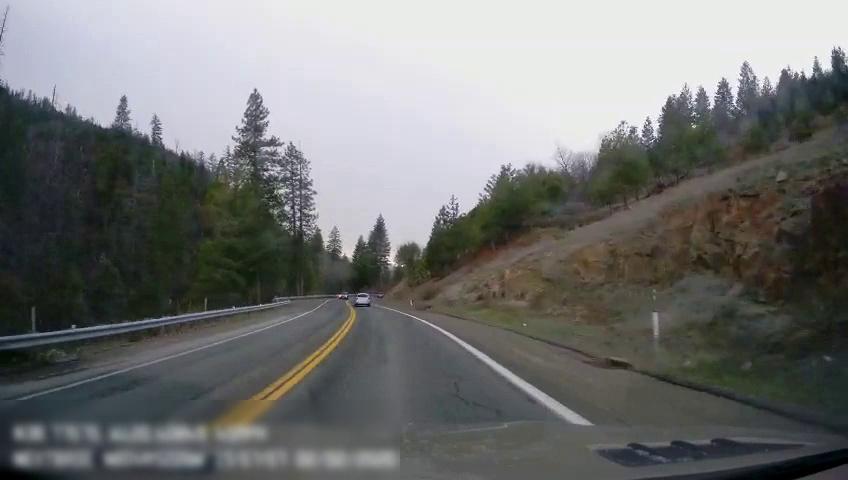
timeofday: Day
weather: Cloudy
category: Drivable Space
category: Vehicles | Car
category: Vehicles | Car
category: Lanes | Current Lane
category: Lanes | Current Lane
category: Lanes | Opposite Lane